Question: I'm trying to create this table:
'''
CREATE TABLE usuario(
id INTEGER(7) NOT NULL AUTO_INCREMENT PRIMARY KEY,
nome VARCHAR(250) NOT NULL,
nacionalidade VARCHAR(75) DEFAULT 'brasileira',
profissao VARCHAR(150),
sexo varchar(1),
estadoCivil VARCHAR(50),
nomeConjuge VARCHAR(150),
identidade INTEGER(11),
orgaoExpedidor VARCHAR(50),
CPF INTEGER(11),
Logradouro VARCHAR(200),
numeroCasa INTEGER(6),
complemento VARCHAR(100),
bairro VARCHAR(100),
cidade VARCHAR(200),
UF VARCHAR(2),
CEP VARCHAR(10),
)TYPE=InnoDB CHARACTER SET utf8 COLLATE utf8_general_ci;
'''
But, when I try to insert the table, I got this error:

Could someone with more experience in MySQL signal what am I doing wrong?
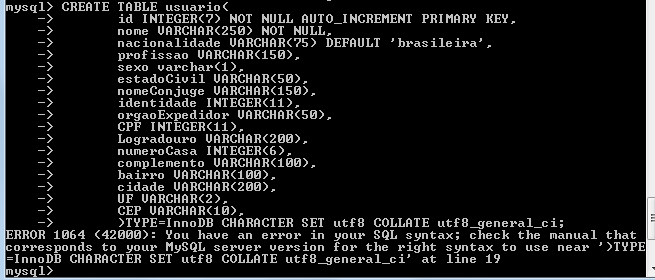
Answer: 'CEP VARCHAR(10),'
Remove the ',' here
And MySQL 5.5+ does not support TYPE= anymore. Use ENGINE= instead.
> Note The older TYPE option was synonymous with ENGINE. TYPE was
deprecated in MySQL 4.0 and removed in MySQL 5.5. When upgrading to
MySQL 5.5 or later, you must convert existing applications that rely
on TYPE to use ENGINE instead.
<URL>